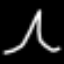
Label: The Eiffel Tower